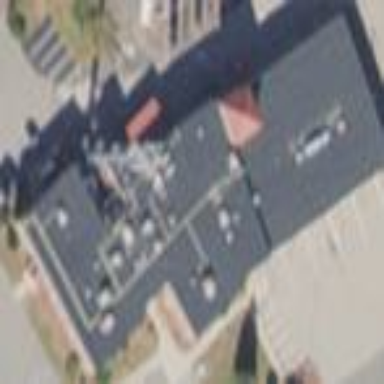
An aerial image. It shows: Fire station building.